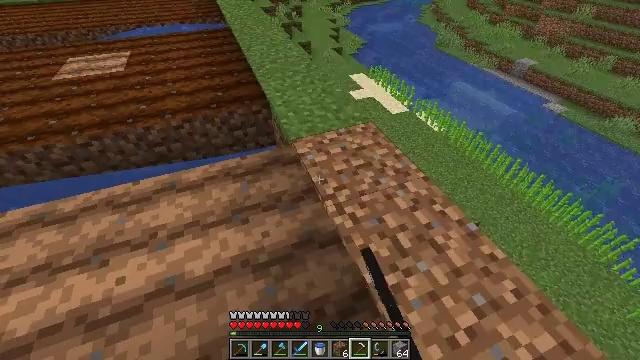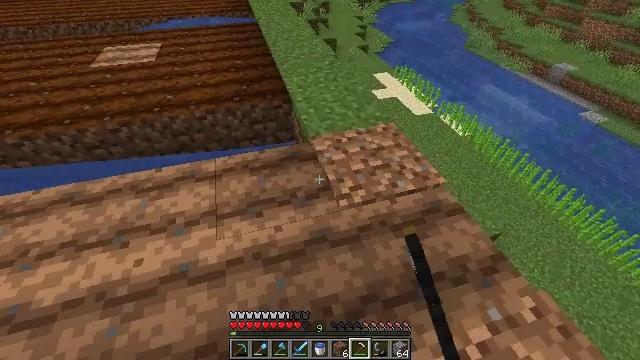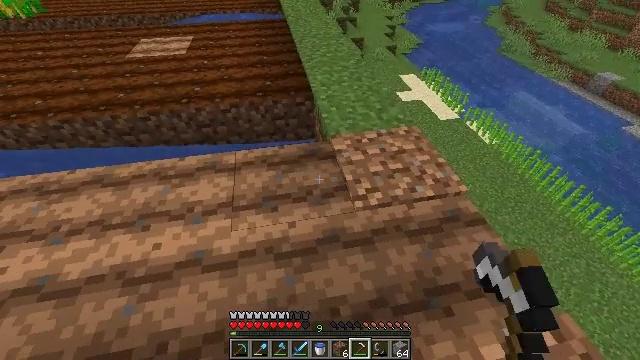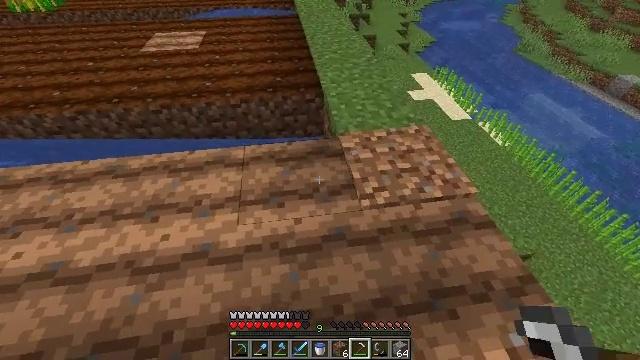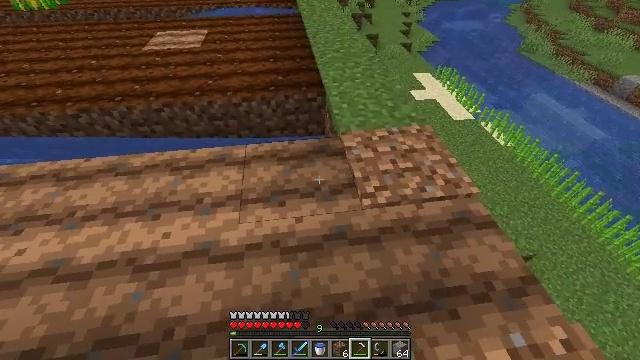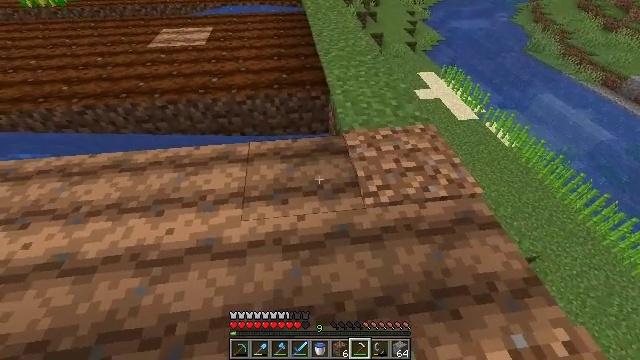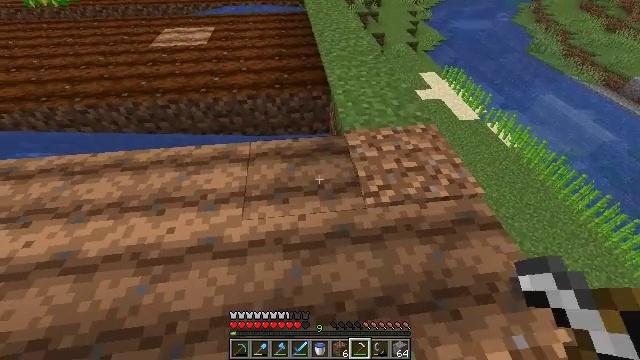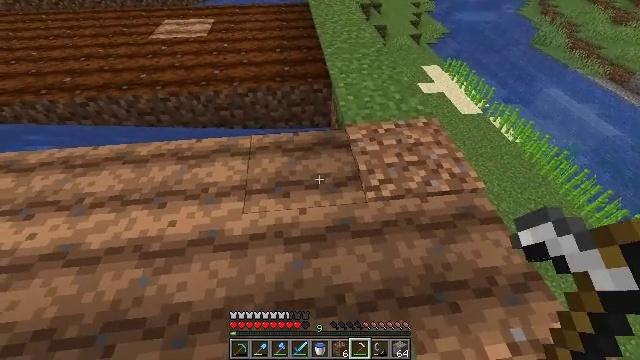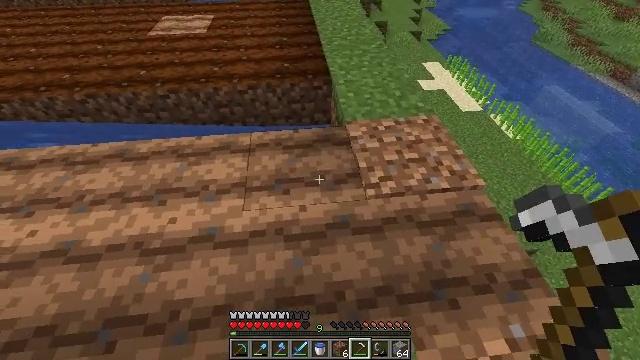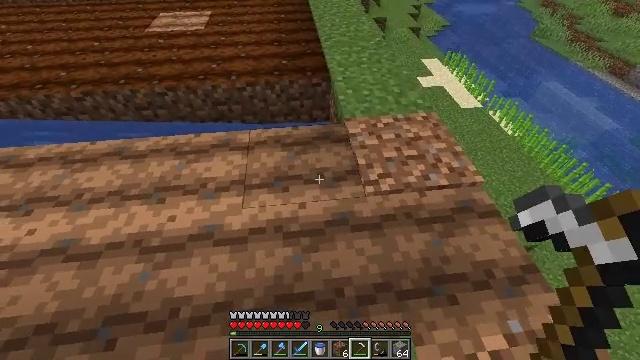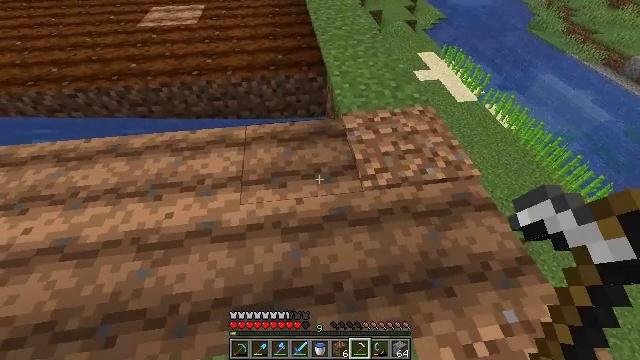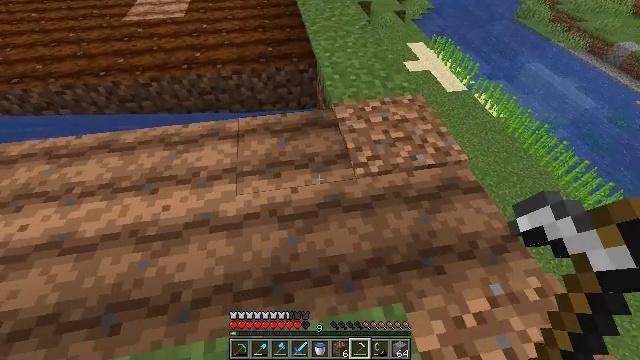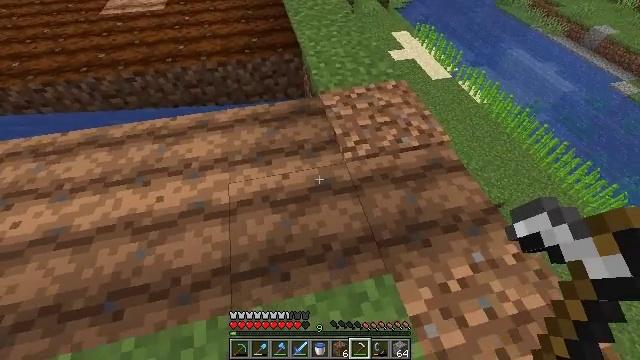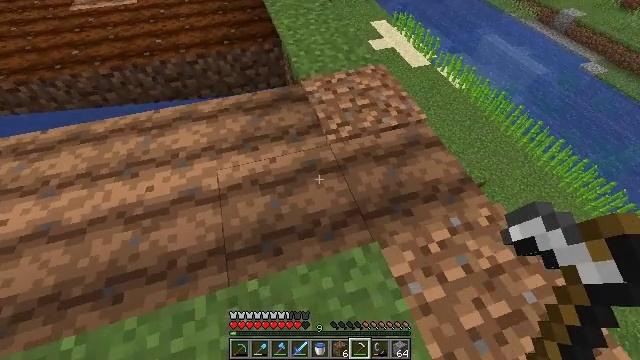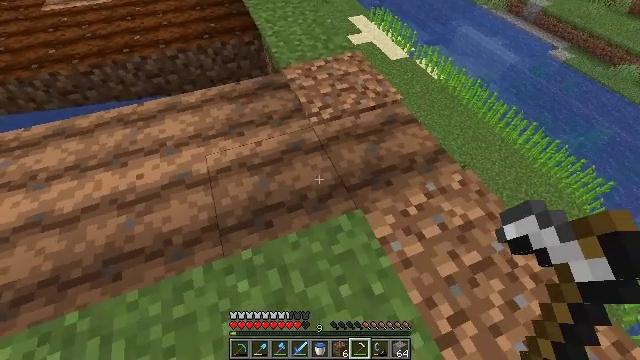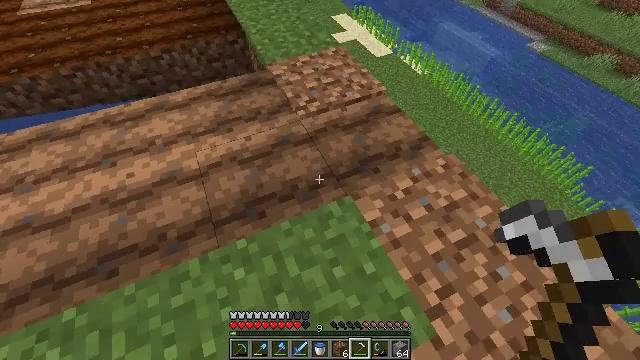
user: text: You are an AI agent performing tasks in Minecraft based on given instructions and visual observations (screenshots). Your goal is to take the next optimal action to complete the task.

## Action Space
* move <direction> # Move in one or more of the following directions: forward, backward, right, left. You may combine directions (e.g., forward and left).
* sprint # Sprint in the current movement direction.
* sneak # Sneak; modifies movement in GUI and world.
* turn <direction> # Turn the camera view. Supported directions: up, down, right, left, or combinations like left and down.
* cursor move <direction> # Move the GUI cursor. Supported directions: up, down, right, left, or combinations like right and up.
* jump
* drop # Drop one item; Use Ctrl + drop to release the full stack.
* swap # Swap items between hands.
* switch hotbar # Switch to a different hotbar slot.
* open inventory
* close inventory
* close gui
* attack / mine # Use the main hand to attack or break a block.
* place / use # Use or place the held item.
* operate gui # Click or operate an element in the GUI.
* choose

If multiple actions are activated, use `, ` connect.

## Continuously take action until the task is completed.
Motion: motion action
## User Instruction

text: Dig up the farmland.
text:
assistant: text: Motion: turn left
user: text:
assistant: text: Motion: turn left
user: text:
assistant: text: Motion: turn left
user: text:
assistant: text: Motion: no_op
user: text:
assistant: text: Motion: no_op
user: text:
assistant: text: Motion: no_op
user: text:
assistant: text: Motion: turn down
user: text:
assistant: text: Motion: no_op
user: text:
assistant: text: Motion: no_op
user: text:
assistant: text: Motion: turn down
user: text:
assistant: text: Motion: move back, turn right and down
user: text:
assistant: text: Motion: move back, turn right and down
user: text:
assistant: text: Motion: move back, turn right and down
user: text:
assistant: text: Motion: move back, turn right
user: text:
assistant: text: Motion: turn right
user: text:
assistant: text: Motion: no_op
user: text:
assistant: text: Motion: turn right
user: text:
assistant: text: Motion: turn right
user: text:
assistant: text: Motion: turn right
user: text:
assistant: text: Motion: turn right
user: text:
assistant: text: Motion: no_op
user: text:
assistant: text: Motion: no_op
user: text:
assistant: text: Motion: no_op
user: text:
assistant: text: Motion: no_op
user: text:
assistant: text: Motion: switch to hotbar 5
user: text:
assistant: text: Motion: switch to hotbar 5
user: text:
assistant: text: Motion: switch to hotbar 5
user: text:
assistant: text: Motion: switch to hotbar 5
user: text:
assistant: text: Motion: no_op
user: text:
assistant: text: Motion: turn left and up